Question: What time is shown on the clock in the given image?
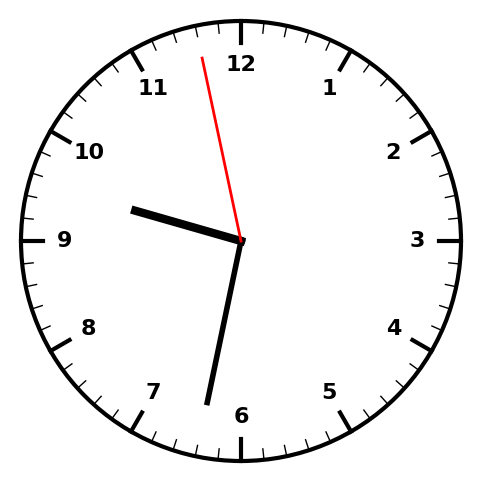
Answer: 09:31:58